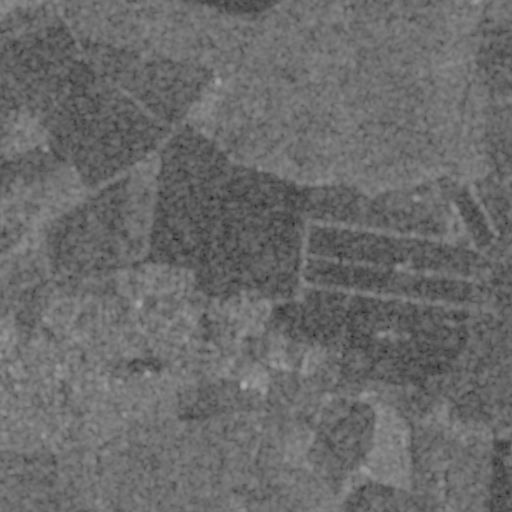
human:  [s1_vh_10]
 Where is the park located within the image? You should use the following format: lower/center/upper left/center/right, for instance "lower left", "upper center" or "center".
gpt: The park is located in the lower left of the image.
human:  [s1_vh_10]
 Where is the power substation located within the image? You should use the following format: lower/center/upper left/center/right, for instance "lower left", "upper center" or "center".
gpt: The power substation is located in the lower center of the image.
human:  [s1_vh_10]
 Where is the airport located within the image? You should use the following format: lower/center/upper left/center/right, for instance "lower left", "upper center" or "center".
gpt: There is no airport in the image.

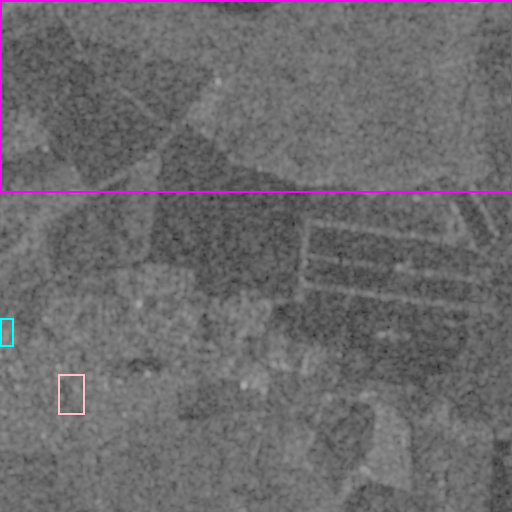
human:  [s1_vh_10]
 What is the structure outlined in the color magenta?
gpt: The structure outlined in magenta is a crop field.
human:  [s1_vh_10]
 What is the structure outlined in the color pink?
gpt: The structure outlined in pink is a park.
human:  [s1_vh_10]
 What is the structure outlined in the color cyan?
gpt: The structure outlined in cyan is a parking lot.
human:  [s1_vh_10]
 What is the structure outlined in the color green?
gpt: There is no green outline.